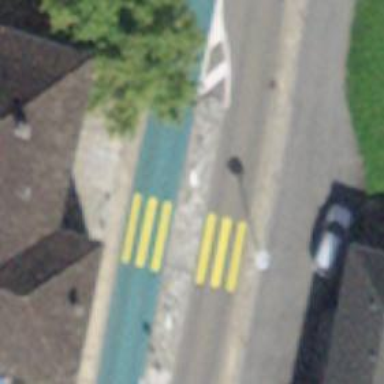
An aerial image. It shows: Zebra crossing on the road.